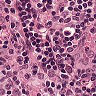
Metastatic tissue present: no